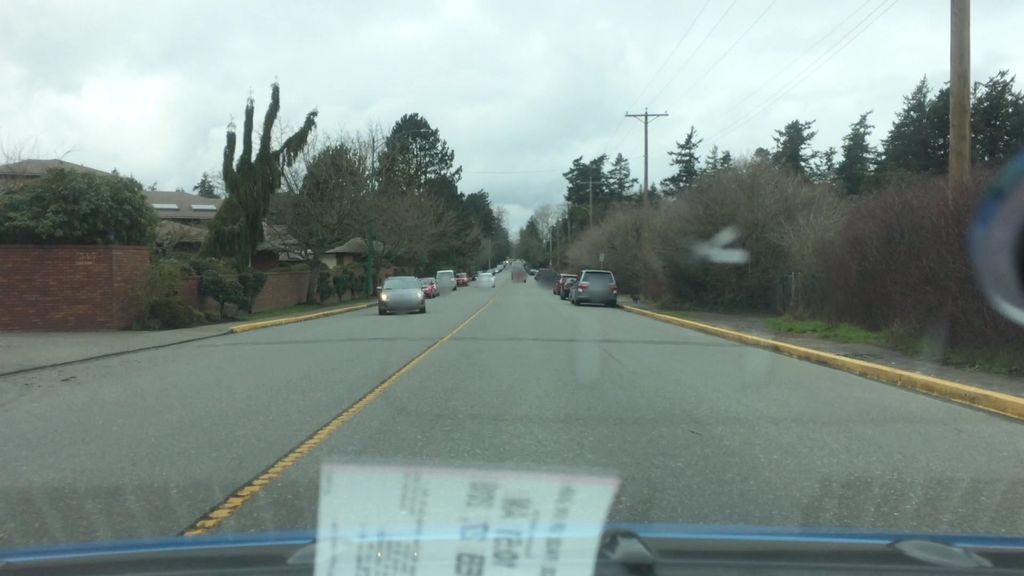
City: victoria